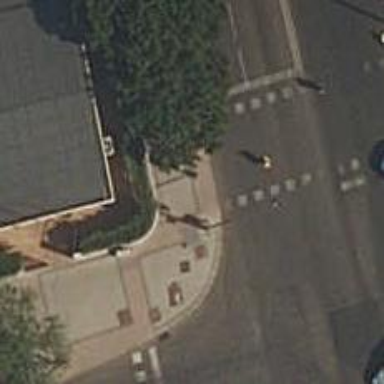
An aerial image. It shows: Paved sidewalk.